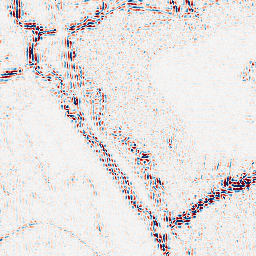
Category: wavelet
Decomposition family: wavelet_dwt
Decomposition parameters: wavelet: sym4
level: 2
Upsampling method: sinc_hamming
Upsampling parameters: scale: 2
kernel_size: 4
Upsampling scale: 2